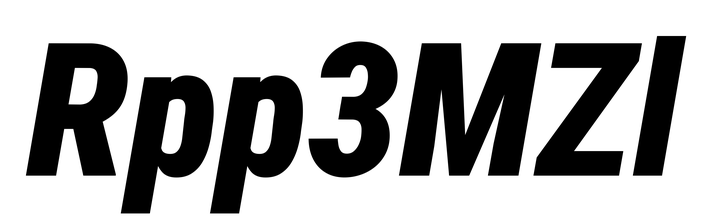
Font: Roboto-Italic_Condensed_Black_Italic